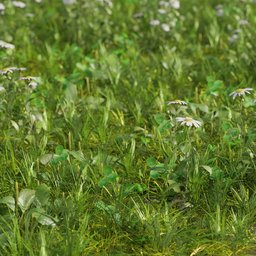
Label: nature